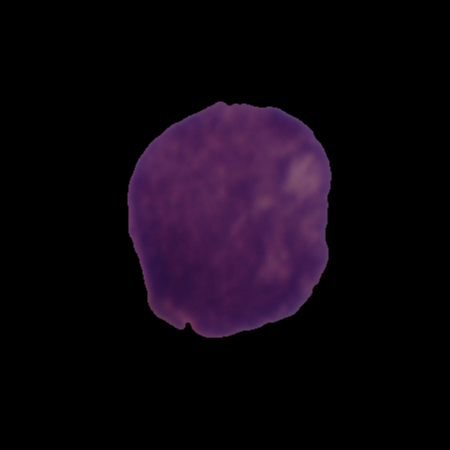
Label: cancer